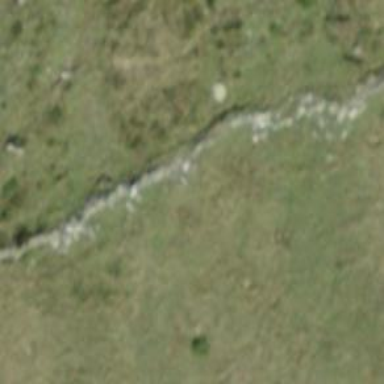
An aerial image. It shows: Wall barrier.